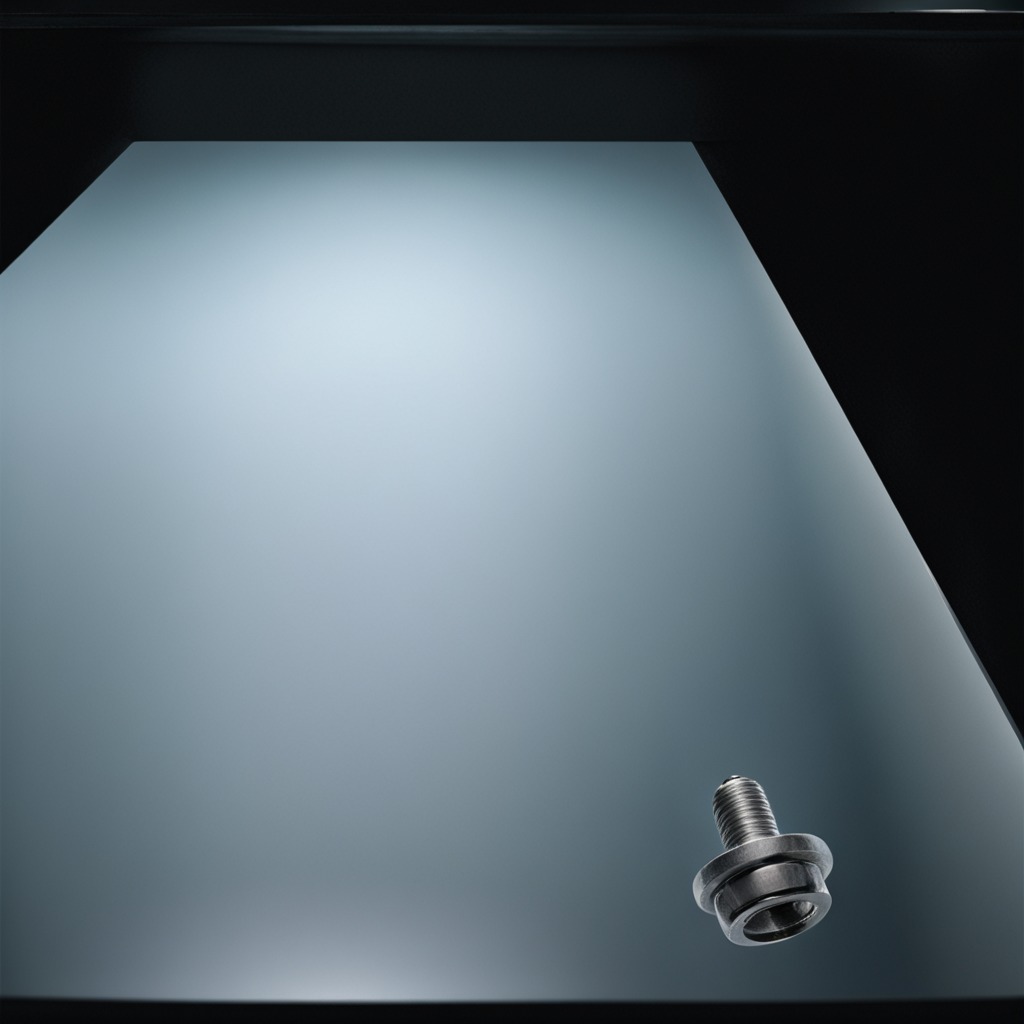
A metal screw lies on the table in a railway signal maintenance room.